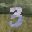
Label: 3